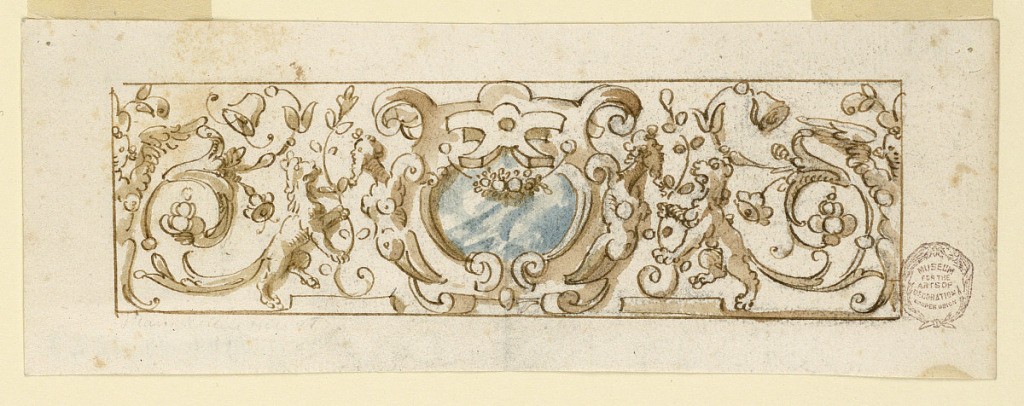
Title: Design for a Frieze
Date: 1600–1625
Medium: Charcoal, pen and ink, brush and watercolor on paper
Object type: Drawing
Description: Horizontal frieze with symmetrical grotesque decoration. At center, strapwork with lions and caryatids flanked with scrolling rinceaux with bell flowers.